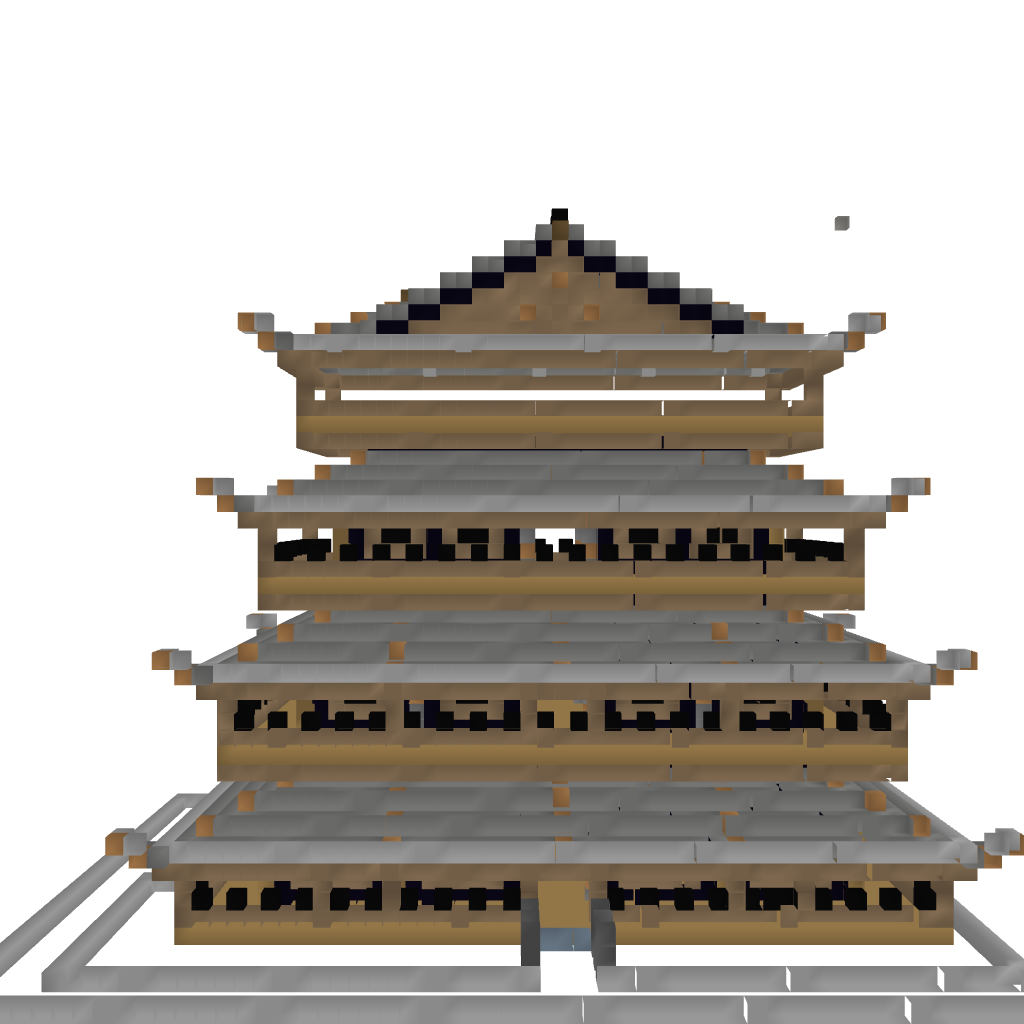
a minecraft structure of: -- The Bagel Pagoda --